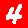
Digit: 4